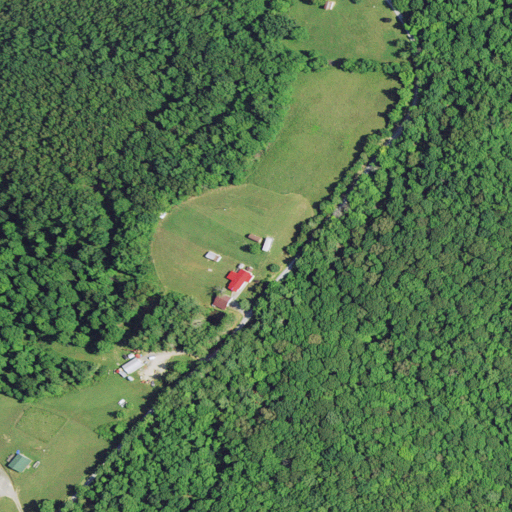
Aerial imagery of ridge(s) in West Virginia named Eads Ridge containing deciduous forest, open development, mixed forest, pasture, medium intensity development, low intensity development, and high intensity development